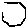
Label: hexagon